Question: I was Developing an Web application which contains a Data Grid nested with another Data Grid.Where as the Child Data Grid Contains a Button At the End of Each Parent Grid as Shown below:-

What i want is I need to know on Button Click Which Button is clicked.
Here is my aspx code:
'''
<asp:DataGrid ID="dgparent" runat="server" BorderWidth="1px" BorderColor="#FE9B00">
<Columns>
<asp:TemplateColumn>
<ItemTemplate>
<asp:DataGrid ID="dgchild" runat="server" >
<Columns>
<asp:BoundColumn DataField="ID" HeaderText="mFCF_NUPKId" Visible="False"></asp:BoundColumn>
<asp:BoundColumn DataField="CostSheetNo" HeaderText="CostSheetNo" SortExpression="CostSheetNo">
</Columns>
</asp:DataGrid>
<table>
<tr>
<td>
<asp:Label ID="LblTotalCoLoaderFrom1" runat="server" Text="Total Cost : "></asp:Label>
<asp:TextBox ID="TxtTotalCoLoaderFrom1" runat="server" Enabled="false"></asp:TextBox>
</td>
<td>
<asp:Label ID="LblTotalYeild" runat="server" Text="Total Yeild : "></asp:Label>
<asp:TextBox ID="TxtTotalYeild" runat="server" Enabled="false"></asp:TextBox>
</td>
<td>
<asp:Button ID="BTNBookingReq" runat="server" class="formbutton" OnClick="BTNBookingReq_Click" Text="Send Booking Request"/>
</td>
</tr>
</table>
</ItemTemplate>
</asp:TemplateColumn>
</Columns>
</asp:DataGrid>
'''
and this is my C#:
'''
protected void BTNBookingReq_Click(Object sender, EventArgs e)
{
Button btnSender = (Button)sender;
//if(btnSender == 1strow)
//Need to get the Parent Column Text
else if(btnSender == 2ndrow)
//Need to get the Parent Column Text
.........
}
'''
can any one please help me to solve this issue.
Thanks in Advance
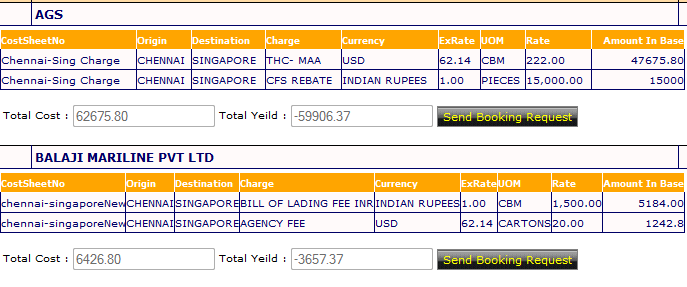
Answer: You can get the parent grid item using NamingContainer of the button, which will give the datagrid item. From there you can find each textbox using the FindControl method as below
'''
protected void BTNBookingReq_Click(Object sender, EventArgs e)
{
Button btnSender = (Button)sender;
DataGridItem item = btnSender.NamingContainer as DataGridItem;
if (item != null)
{
TextBox TxtTotalCoLoaderFrom1 = item.FindControl("TxtTotalCoLoaderFrom1") as TextBox;
//Do your operation here
}
}
'''